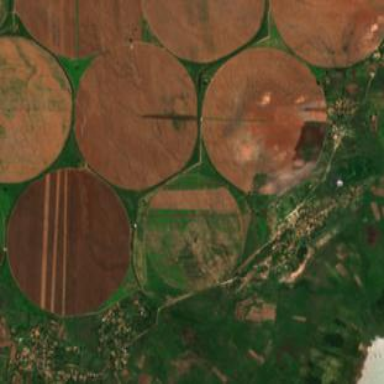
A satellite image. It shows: Farmland with wheat crop being irrigated using pivot system.